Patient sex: M
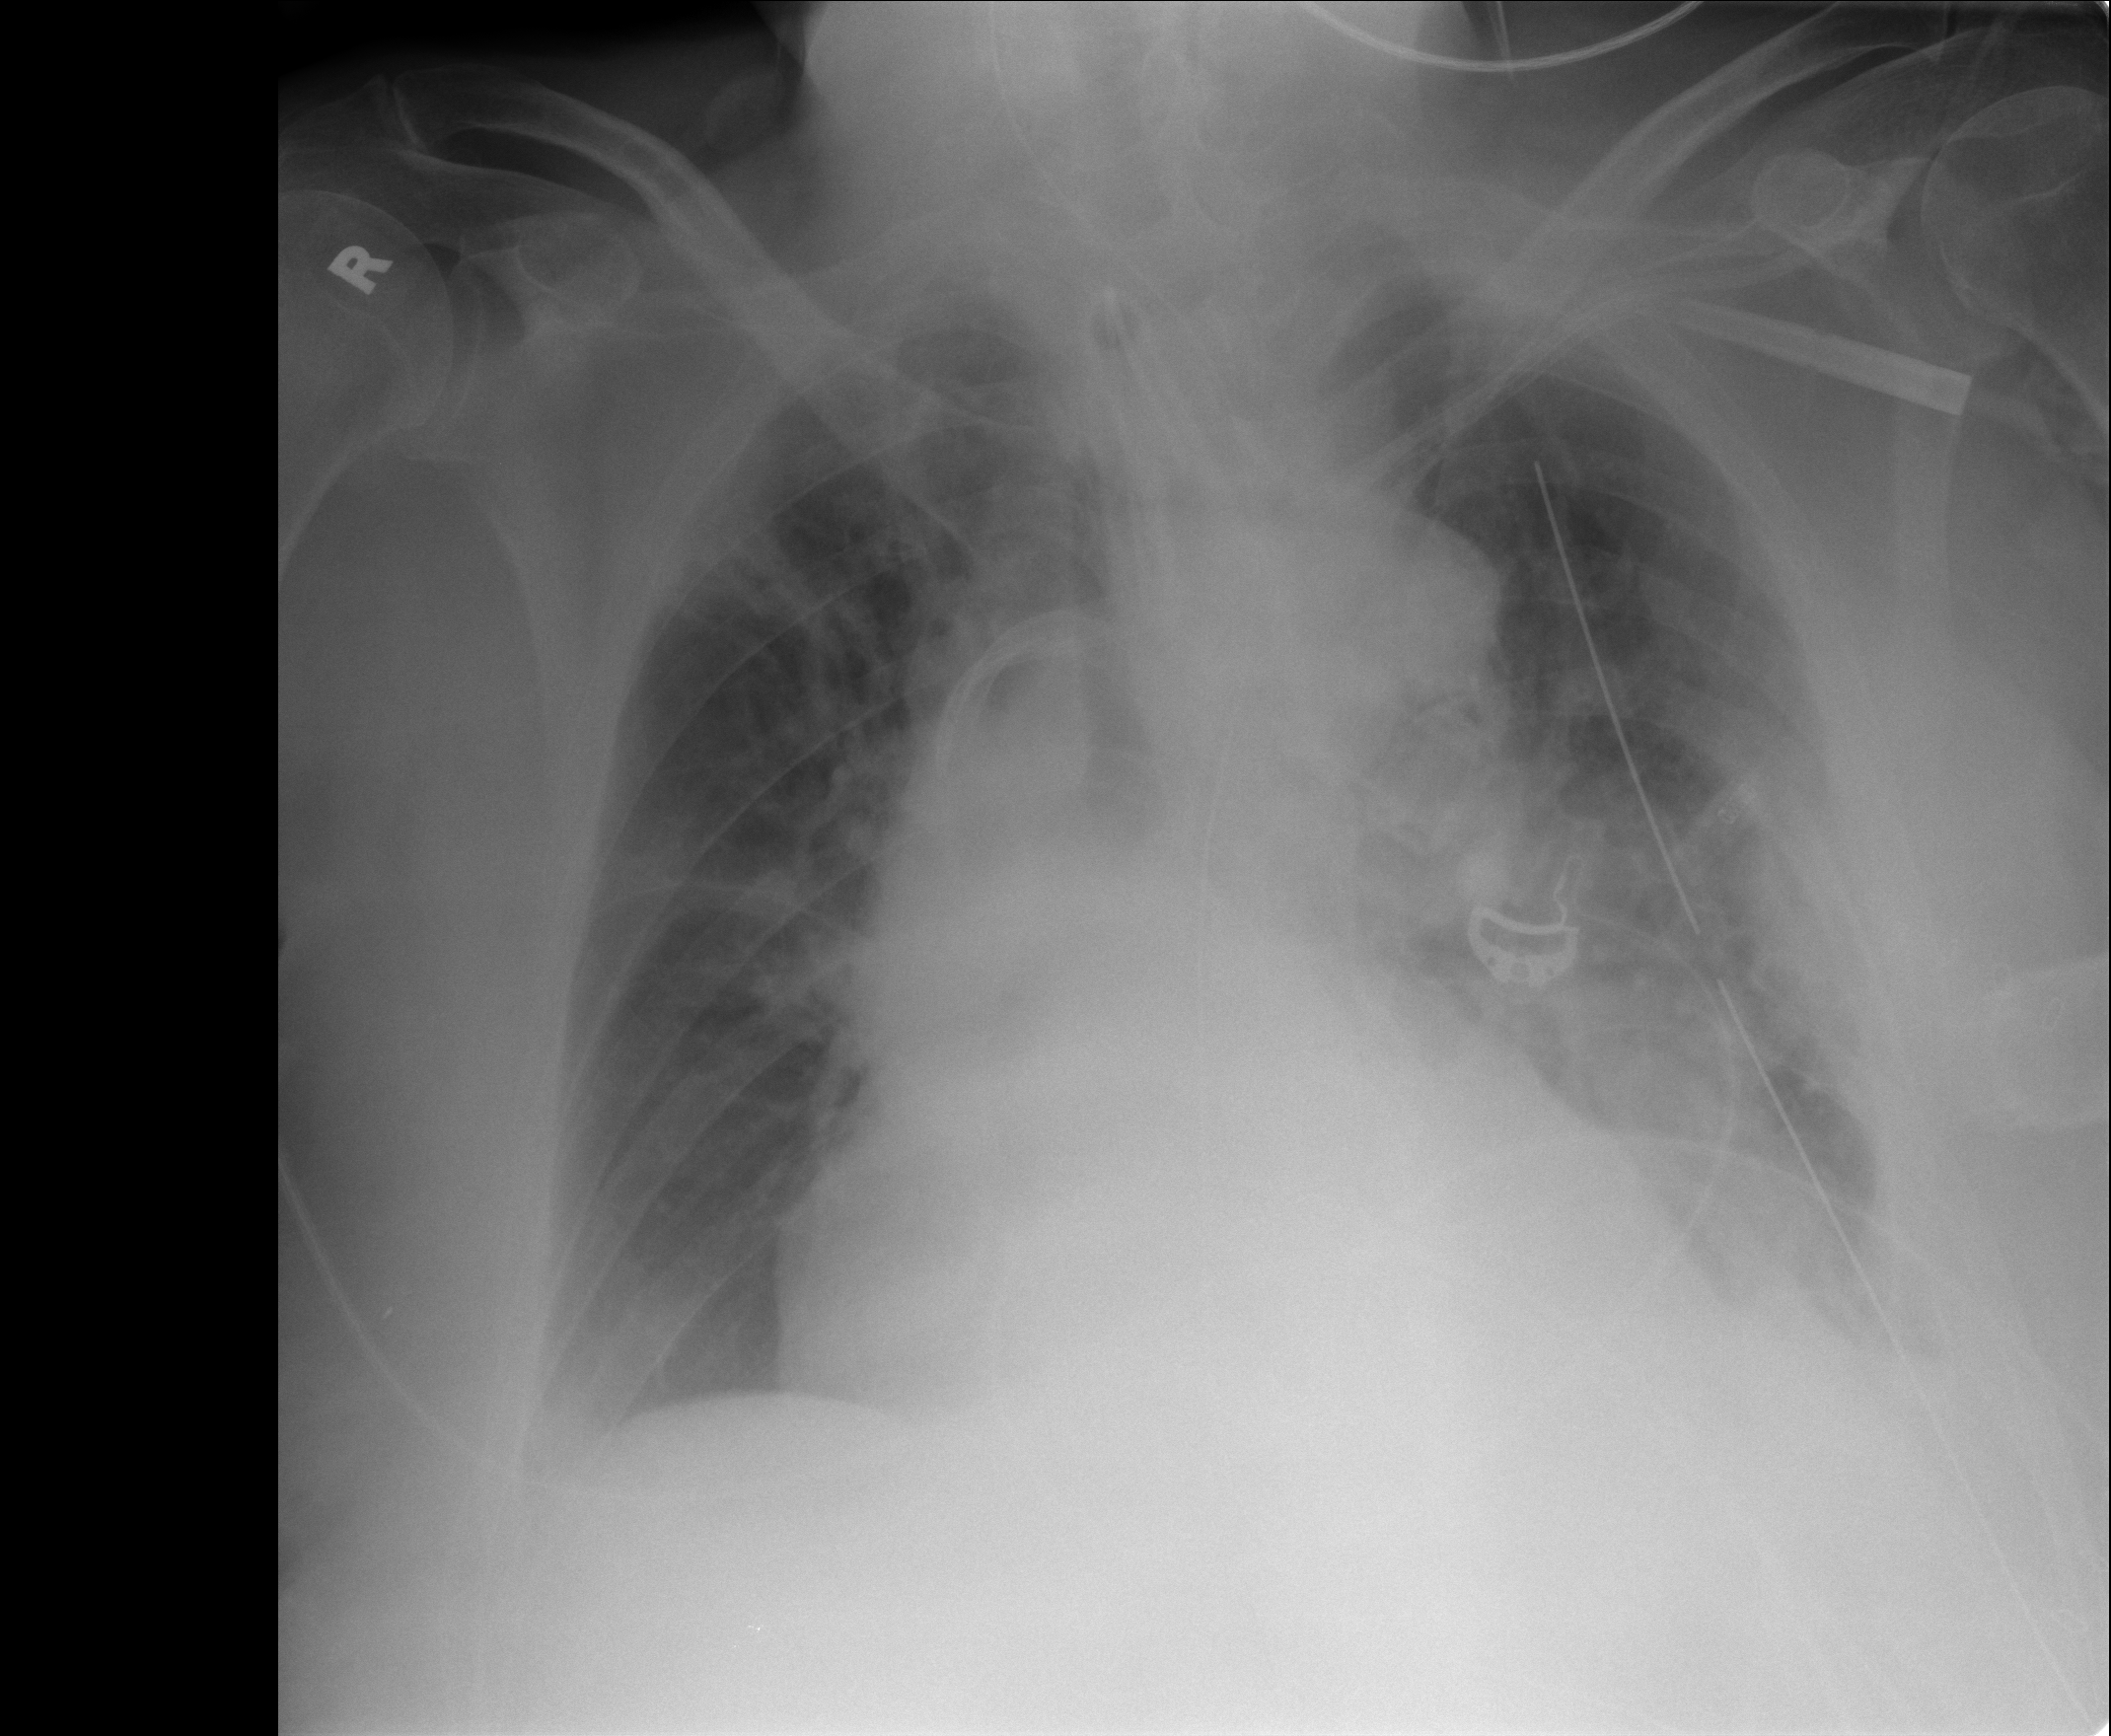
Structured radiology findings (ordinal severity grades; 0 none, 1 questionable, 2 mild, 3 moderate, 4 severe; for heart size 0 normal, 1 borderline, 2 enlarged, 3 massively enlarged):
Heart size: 2
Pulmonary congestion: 2
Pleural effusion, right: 2
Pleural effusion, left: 2
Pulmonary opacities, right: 2
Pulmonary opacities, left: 2
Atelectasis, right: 2
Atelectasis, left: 2